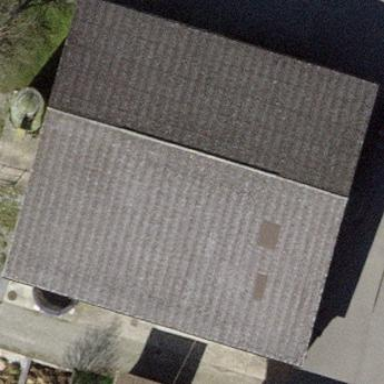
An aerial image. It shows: Farm auxiliary building with gabled roof.